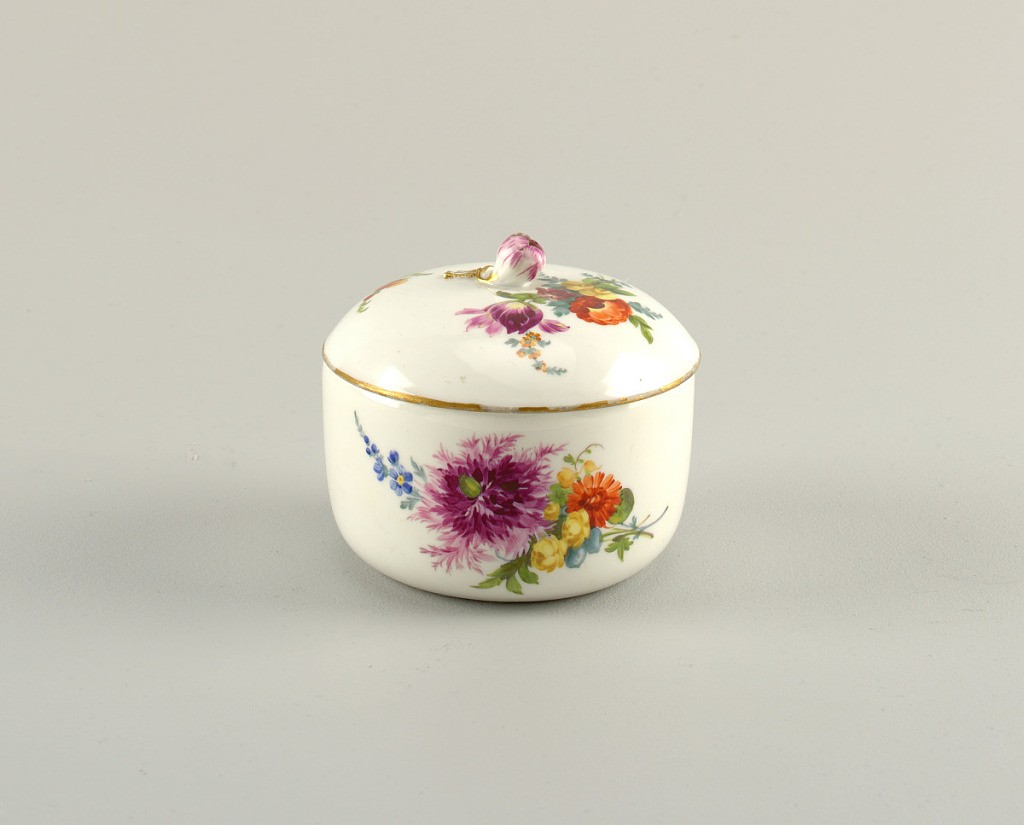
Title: Sugar Box
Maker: Meissen Porcelain Manufactory, German, active from 1710 to the present
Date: mid- 19th century
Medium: hard paste porcelain, vitreous enamel, gold
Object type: box
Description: Round box and low domed lid with floral finial. Painted with naturalistic flowers. Worn gilding at lid's rim.